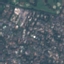
Land use / land cover: Residential